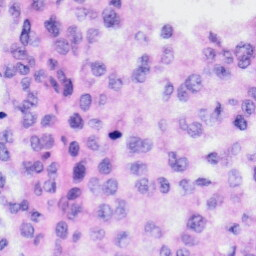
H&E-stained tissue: Liver